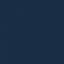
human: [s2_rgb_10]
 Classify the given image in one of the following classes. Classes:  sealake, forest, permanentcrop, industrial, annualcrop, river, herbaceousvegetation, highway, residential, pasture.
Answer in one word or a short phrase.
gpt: SeaLake